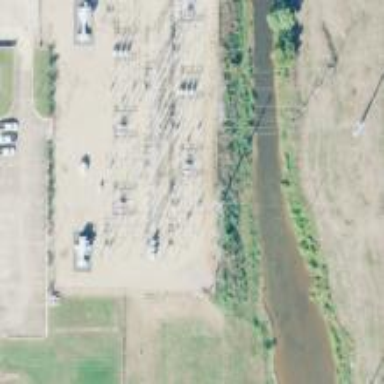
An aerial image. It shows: Power pole.